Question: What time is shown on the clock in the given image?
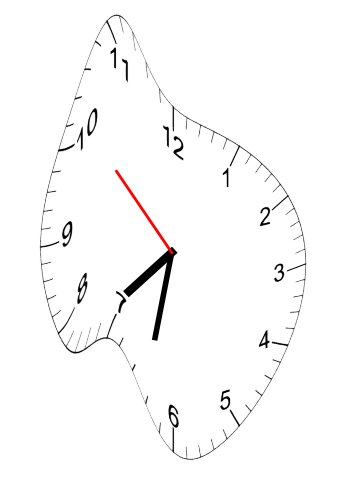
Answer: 07:31:52